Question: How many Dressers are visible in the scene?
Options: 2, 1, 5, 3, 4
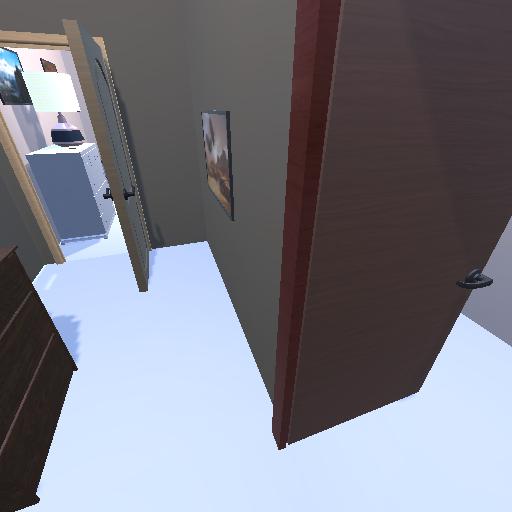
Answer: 2